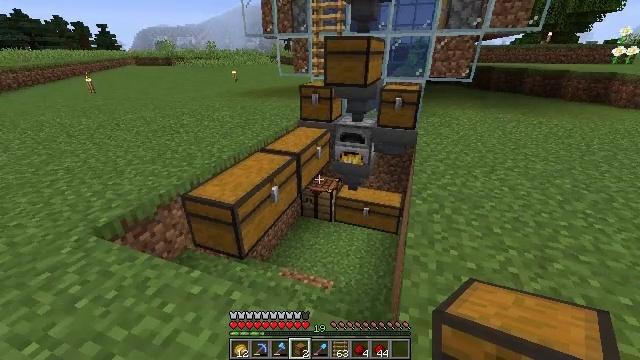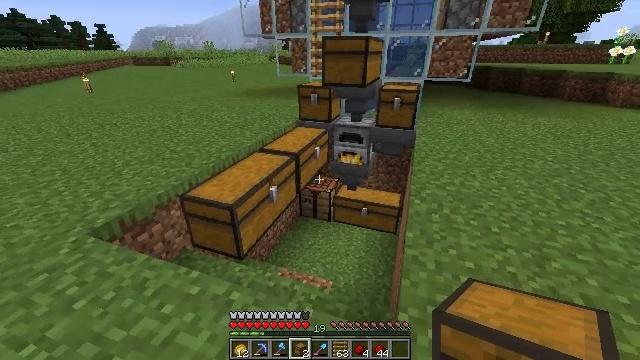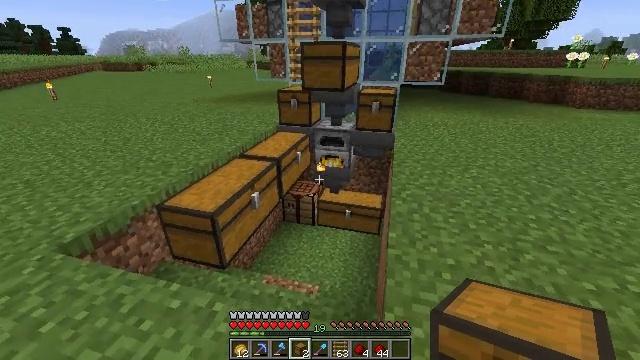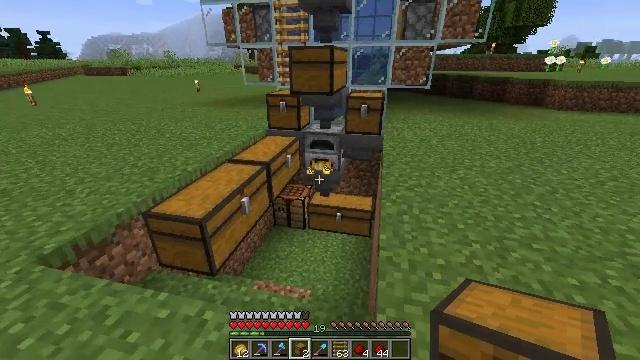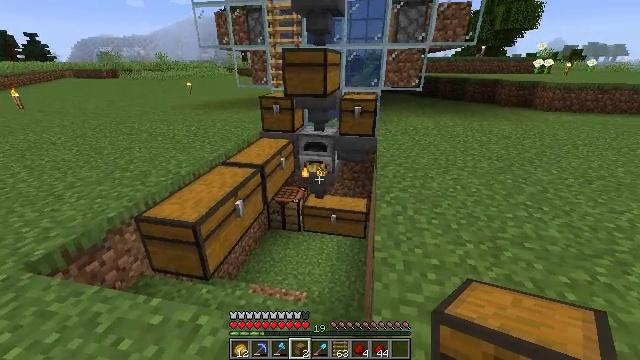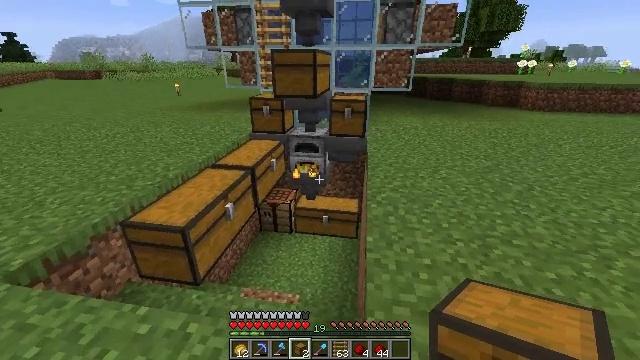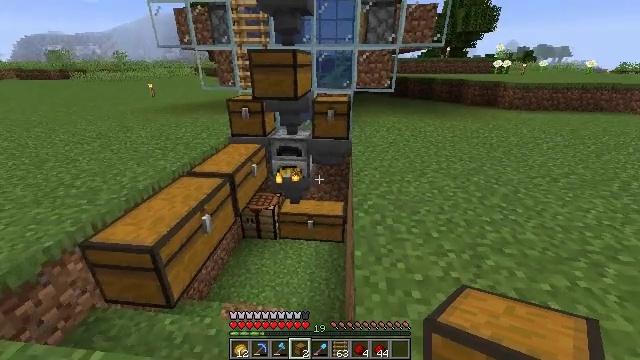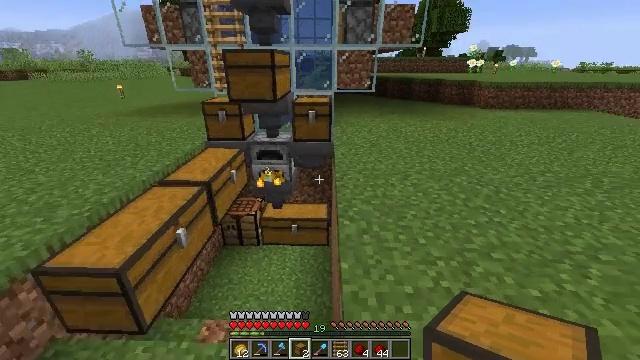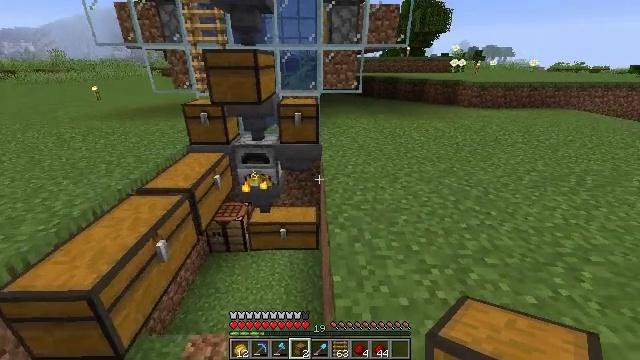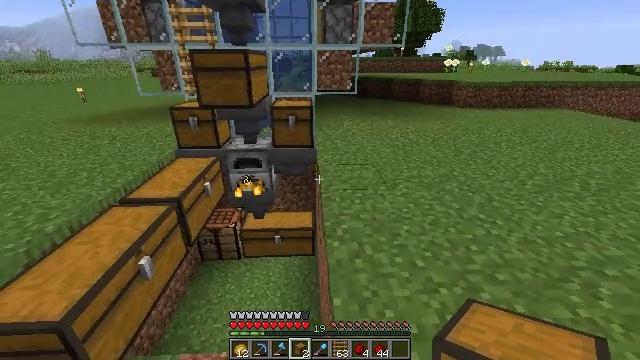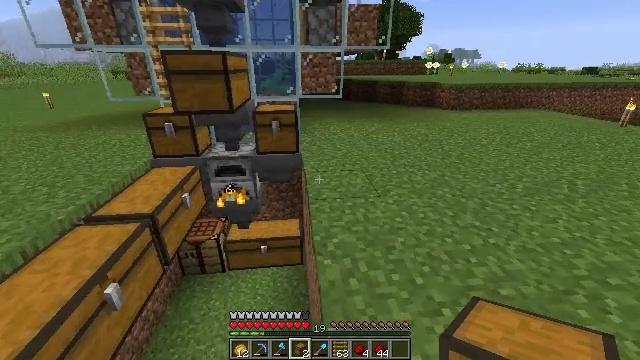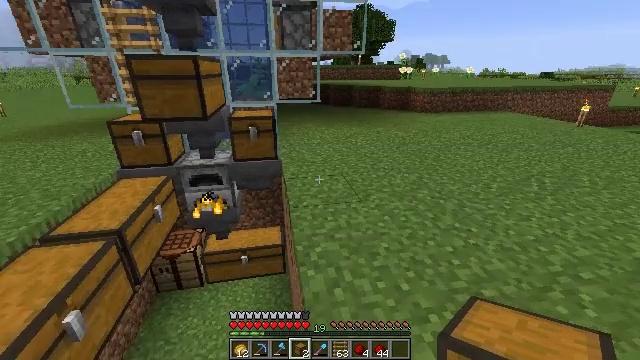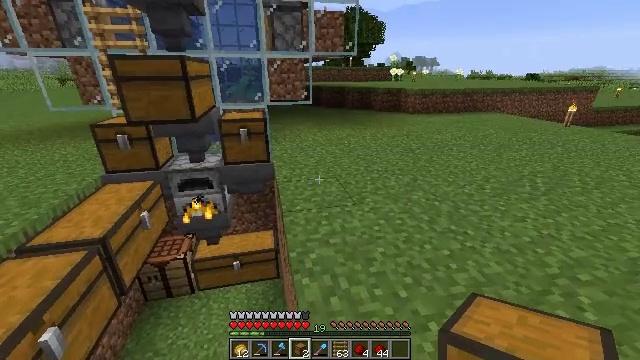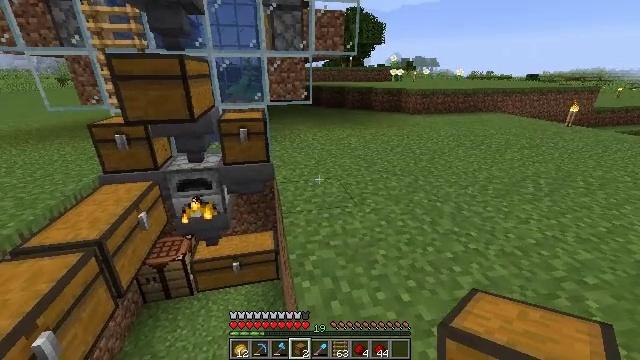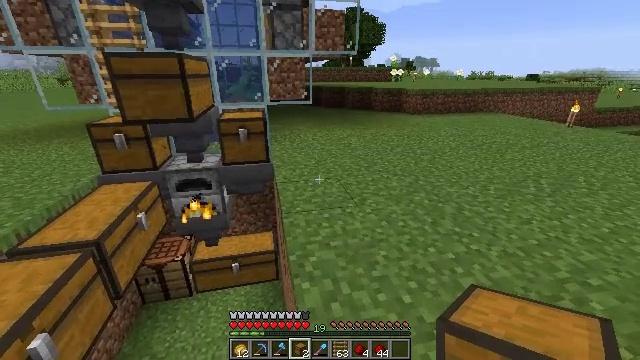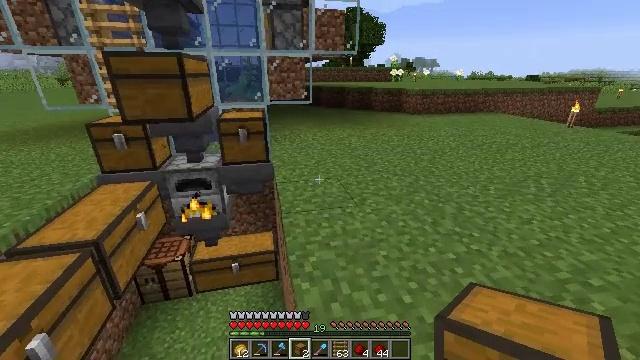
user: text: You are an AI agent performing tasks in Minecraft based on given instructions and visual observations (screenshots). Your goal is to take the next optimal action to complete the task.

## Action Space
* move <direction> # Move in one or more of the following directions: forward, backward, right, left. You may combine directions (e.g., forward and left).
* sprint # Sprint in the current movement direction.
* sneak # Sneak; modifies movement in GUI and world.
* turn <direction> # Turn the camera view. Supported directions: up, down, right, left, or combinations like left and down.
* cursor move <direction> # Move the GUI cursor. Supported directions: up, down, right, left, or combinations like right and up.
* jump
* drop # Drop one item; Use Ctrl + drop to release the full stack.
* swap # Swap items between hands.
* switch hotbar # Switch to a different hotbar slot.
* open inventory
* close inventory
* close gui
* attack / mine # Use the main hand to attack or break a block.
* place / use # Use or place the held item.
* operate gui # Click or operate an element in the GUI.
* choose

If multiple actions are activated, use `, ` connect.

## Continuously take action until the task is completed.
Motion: motion action
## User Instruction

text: Reclaim the chest into your inventory.
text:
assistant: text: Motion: no_op
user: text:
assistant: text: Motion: turn right
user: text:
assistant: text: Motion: turn right
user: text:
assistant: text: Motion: turn right
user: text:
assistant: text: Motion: move forward, turn right
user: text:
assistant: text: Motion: move forward, turn right
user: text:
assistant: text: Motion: move forward, turn right
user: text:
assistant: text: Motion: move forward, turn right
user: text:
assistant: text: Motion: move forward, turn right
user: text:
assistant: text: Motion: move forward, turn right
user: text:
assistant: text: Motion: turn right
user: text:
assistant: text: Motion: turn right
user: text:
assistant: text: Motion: no_op
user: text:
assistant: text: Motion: no_op
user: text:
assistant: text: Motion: no_op
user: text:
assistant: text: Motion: no_op
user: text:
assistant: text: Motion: no_op
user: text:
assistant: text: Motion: no_op
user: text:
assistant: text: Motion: no_op
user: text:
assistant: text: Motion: no_op
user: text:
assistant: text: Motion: no_op
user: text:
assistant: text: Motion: no_op
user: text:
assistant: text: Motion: no_op
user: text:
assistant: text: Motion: turn left and down
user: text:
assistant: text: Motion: turn left and down
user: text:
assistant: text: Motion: turn left and down
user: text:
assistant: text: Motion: turn left and down
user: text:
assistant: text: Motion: turn left and down
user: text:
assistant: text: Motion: turn left
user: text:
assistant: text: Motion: turn left